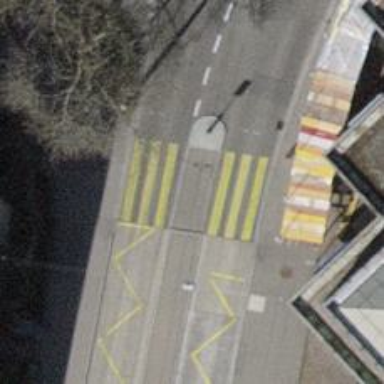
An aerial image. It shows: Uncontrolled zebra crossing with pedestrian island.